Question: I would like to make a notification icon in the action bar to inside the number of notifications.
For example (<URL> :

I found this answer on stackoverflow, but it does not fully answer my question because in this case it is only the number and not an icon with a number: <URL>
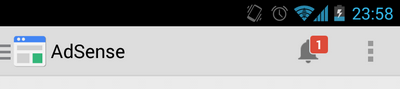
Answer: After a lot of trying of nearly all resources on SO I turned to blogs; successfully. I want to share what worked for me (Api >= 13).
Let's start with in code:
'''
public boolean onCreateOptionsMenu(Menu menu) {
//inflate menu
getMenuInflater().inflate(R.menu.menu_my, menu);
// Get the notifications MenuItem and LayerDrawable (layer-list)
MenuItem item = menu.findItem(R.id.action_notifications);
LayerDrawable icon = (LayerDrawable) item.getIcon();
// Update LayerDrawable's BadgeDrawable
Utils2.setBadgeCount(this, icon, 2);
return true;
}
'''
The 'menu_my.xml':
'''
<menu xmlns:android="http://schemas.android.com/apk/res/android"
xmlns:app="http://schemas.android.com/apk/res-auto"
xmlns:tools="http://schemas.android.com/tools"
tools:context=".MainActivity">
<item
android:id="@+id/action_notifications"
android:icon="@drawable/ic_menu_notifications"
android:title="Notifications"
app:showAsAction="always" />
</menu>
'''
This class that conveniently makes a 'BadgeDrawable':
'''
public class BadgeDrawable extends Drawable {
private float mTextSize;
private Paint mBadgePaint;
private Paint mTextPaint;
private Rect mTxtRect = new Rect();
private String mCount = "";
private boolean mWillDraw = false;
public BadgeDrawable(Context context) {
//mTextSize = context.getResources().getDimension(R.dimen.badge_text_size);
mTextSize = 12F;
mBadgePaint = new Paint();
mBadgePaint.setColor(Color.RED);
mBadgePaint.setAntiAlias(true);
mBadgePaint.setStyle(Paint.Style.FILL);
mTextPaint = new Paint();
mTextPaint.setColor(Color.WHITE);
mTextPaint.setTypeface(Typeface.DEFAULT_BOLD);
mTextPaint.setTextSize(mTextSize);
mTextPaint.setAntiAlias(true);
mTextPaint.setTextAlign(Paint.Align.CENTER);
}
@Override
public void draw(Canvas canvas) {
if (!mWillDraw) {
return;
}
Rect bounds = getBounds();
float width = bounds.right - bounds.left;
float height = bounds.bottom - bounds.top;
// Position the badge in the top-right quadrant of the icon.
float radius = ((Math.min(width, height) / 2) - 1) / 2;
float centerX = width - radius - 1;
float centerY = radius + 1;
// Draw badge circle.
canvas.drawCircle(centerX, centerY, radius, mBadgePaint);
// Draw badge count text inside the circle.
mTextPaint.getTextBounds(mCount, 0, mCount.length(), mTxtRect);
float textHeight = mTxtRect.bottom - mTxtRect.top;
float textY = centerY + (textHeight / 2f);
canvas.drawText(mCount, centerX, textY, mTextPaint);
}
/*
Sets the count (i.e notifications) to display.
*/
public void setCount(int count) {
mCount = Integer.toString(count);
// Only draw a badge if there are notifications.
mWillDraw = count > 0;
invalidateSelf();
}
@Override
public void setAlpha(int alpha) {
// do nothing
}
@Override
public void setColorFilter(ColorFilter cf) {
// do nothing
}
@Override
public int getOpacity() {
return PixelFormat.UNKNOWN;
}
}
'''
This class that helps to set the number.
'''
public class Utils2 {
public static void setBadgeCount(Context context, LayerDrawable icon, int count) {
BadgeDrawable badge;
// Reuse drawable if possible
Drawable reuse = icon.findDrawableByLayerId(R.id.ic_badge);
if (reuse != null && reuse instanceof BadgeDrawable) {
badge = (BadgeDrawable) reuse;
} else {
badge = new BadgeDrawable(context);
}
badge.setCount(count);
icon.mutate();
icon.setDrawableByLayerId(R.id.ic_badge, badge);
}
}
'''
And a drawable (like a layout) in 'res/drawable':
'''
<?xml version="1.0" encoding="utf-8"?>
<layer-list xmlns:android="http://schemas.android.com/apk/res/android">
<item
android:id="@+id/ic_notification"
android:drawable="@drawable/ice_skate"
android:gravity="center" />
<!-- set a place holder Drawable so android:drawable isn't null -->
<item
android:id="@+id/ic_badge"
android:drawable="@drawable/ice_skate" />
</layer-list>
'''
Good luck!